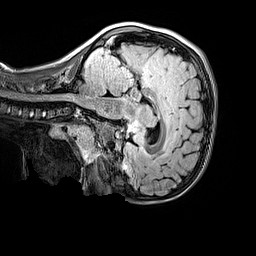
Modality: FLAIR
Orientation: sagittal
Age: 9
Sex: female
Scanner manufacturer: siemens
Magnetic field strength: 3 T
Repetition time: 5 s
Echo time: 0.388 s